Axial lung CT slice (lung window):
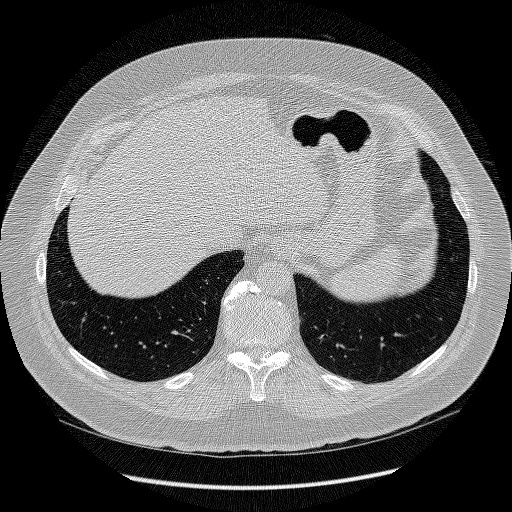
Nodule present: no